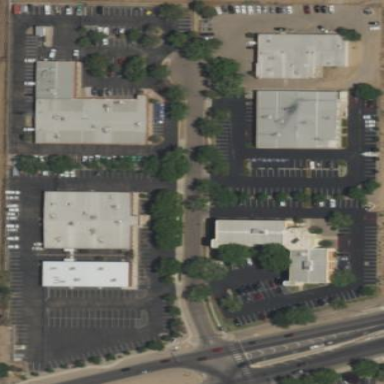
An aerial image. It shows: Commercial area.